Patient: sex M, age 65
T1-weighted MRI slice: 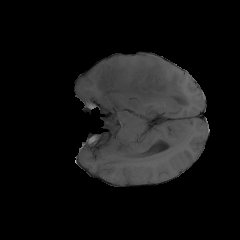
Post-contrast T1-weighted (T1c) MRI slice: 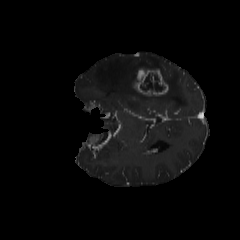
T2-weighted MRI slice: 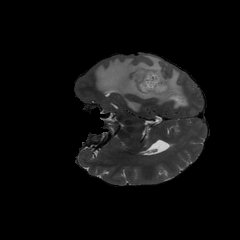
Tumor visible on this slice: yes
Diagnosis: Glioblastoma, IDH-wildtype
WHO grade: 4